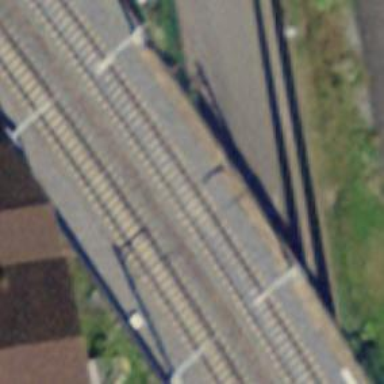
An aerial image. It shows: Bridge over electrified railway with contact lines.